Interaction volume radius: 5 \u00c5
Interaction volume height: 15 \u00c5
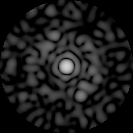
Disorder parameter: 0.8718